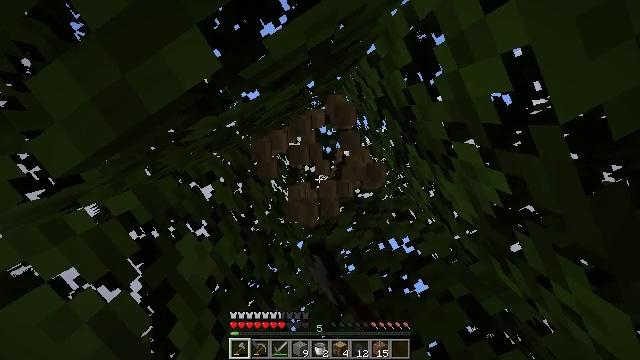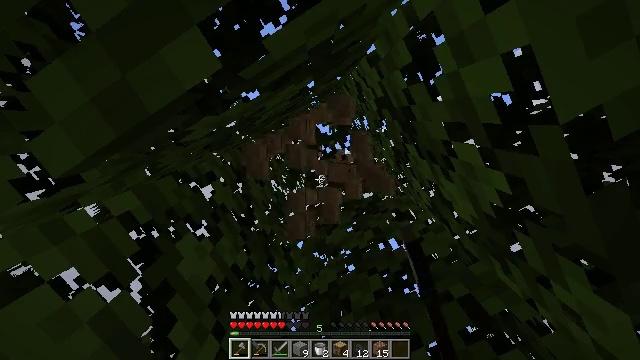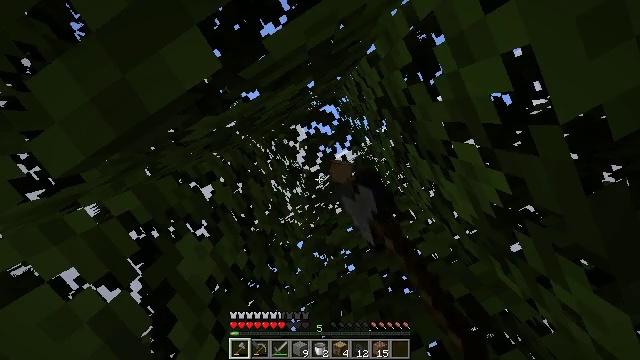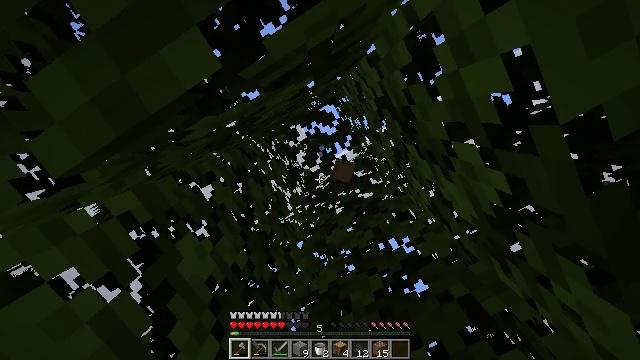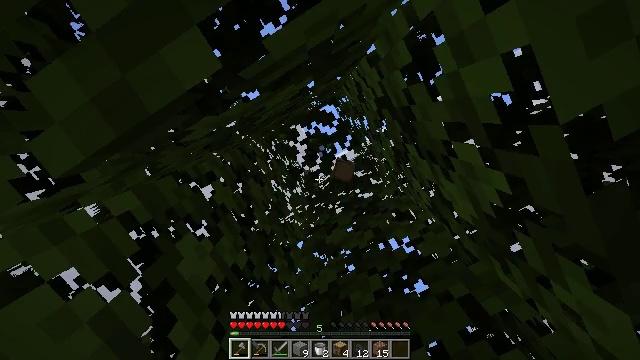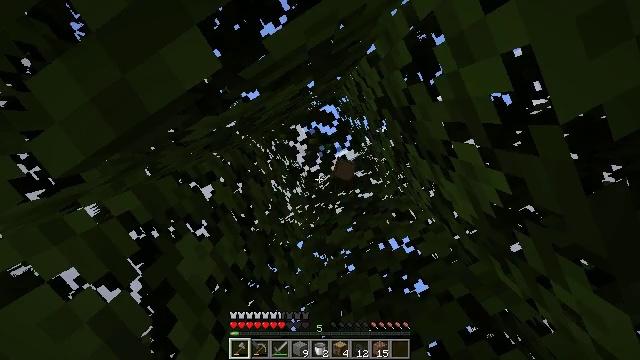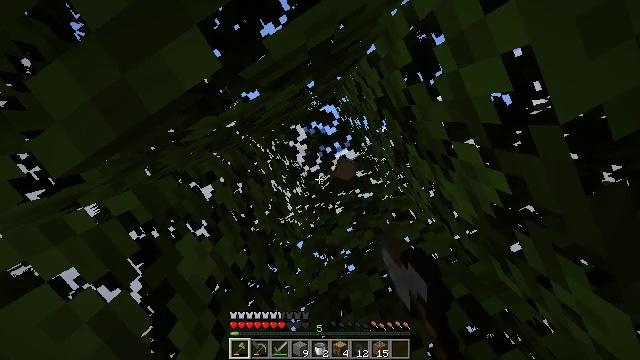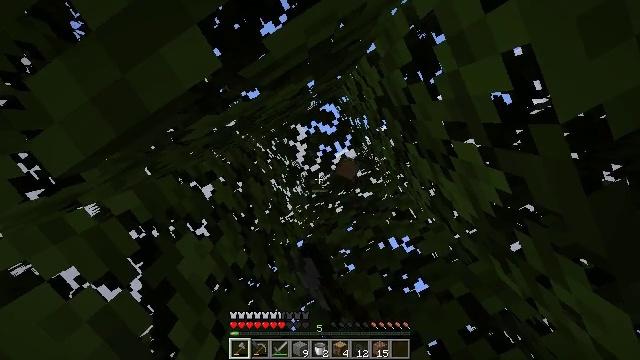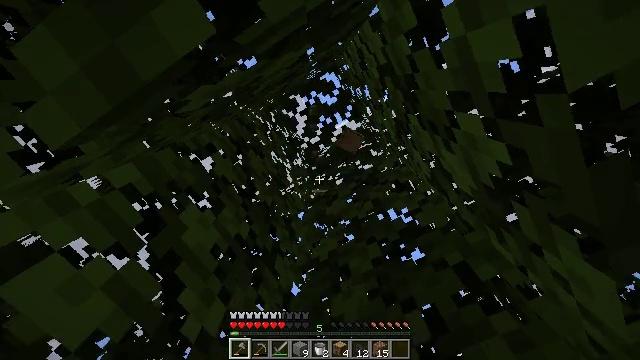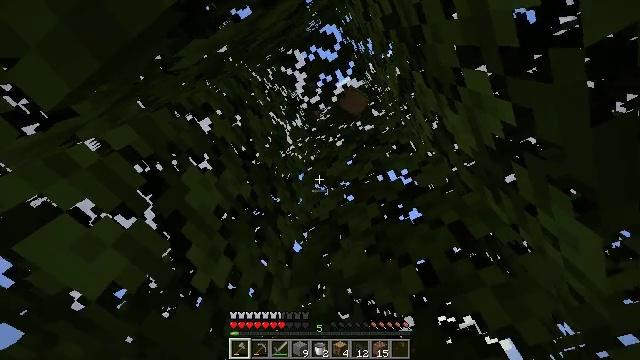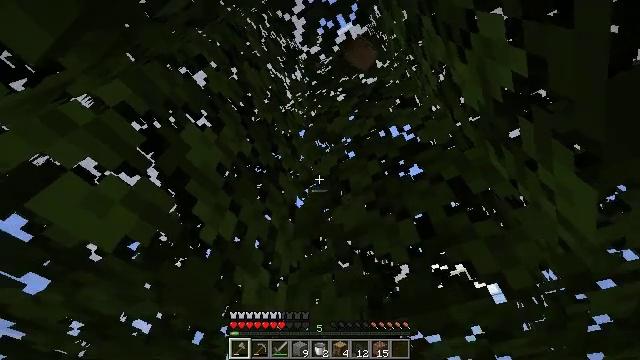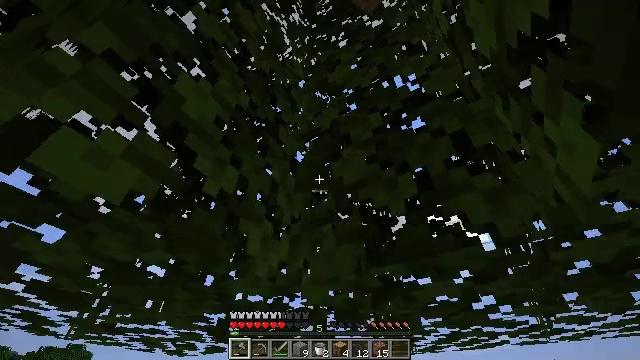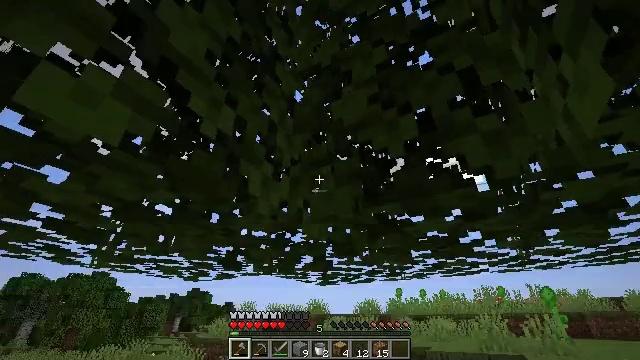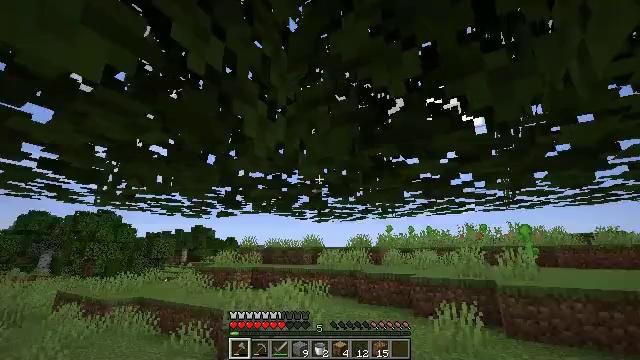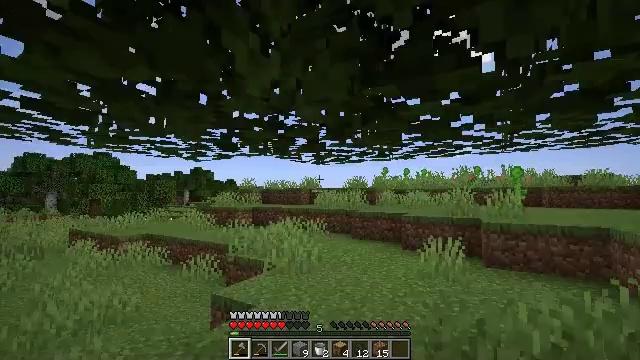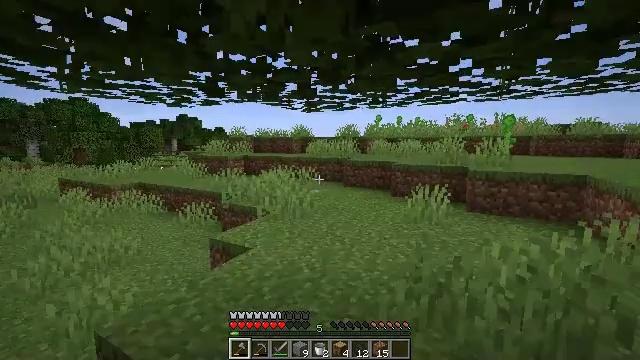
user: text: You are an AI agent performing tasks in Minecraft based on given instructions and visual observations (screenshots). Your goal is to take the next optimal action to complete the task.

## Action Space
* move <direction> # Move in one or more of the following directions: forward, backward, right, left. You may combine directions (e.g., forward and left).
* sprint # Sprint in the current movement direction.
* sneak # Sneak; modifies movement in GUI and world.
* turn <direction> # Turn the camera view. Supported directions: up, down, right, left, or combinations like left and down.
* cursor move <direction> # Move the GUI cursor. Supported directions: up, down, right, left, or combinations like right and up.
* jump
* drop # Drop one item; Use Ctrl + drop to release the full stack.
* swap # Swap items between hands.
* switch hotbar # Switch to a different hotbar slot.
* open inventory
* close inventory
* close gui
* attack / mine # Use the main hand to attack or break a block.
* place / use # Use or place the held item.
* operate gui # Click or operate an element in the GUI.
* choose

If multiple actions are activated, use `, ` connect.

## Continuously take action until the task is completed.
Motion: motion action
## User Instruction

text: Collect sunflower from the field.
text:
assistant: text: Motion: attack / mine
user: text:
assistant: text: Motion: attack / mine
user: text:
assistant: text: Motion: attack / mine
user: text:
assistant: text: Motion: attack / mine
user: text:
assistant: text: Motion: attack / mine
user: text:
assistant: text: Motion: attack / mine
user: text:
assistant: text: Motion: no_op
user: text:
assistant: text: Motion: turn down
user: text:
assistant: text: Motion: turn down
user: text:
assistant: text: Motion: turn down
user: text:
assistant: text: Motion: turn down
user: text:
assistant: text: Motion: turn down
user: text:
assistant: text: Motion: turn down
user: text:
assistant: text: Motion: turn down
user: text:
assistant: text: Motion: turn right and down
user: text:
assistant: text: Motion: turn right and down
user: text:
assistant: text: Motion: turn right and down
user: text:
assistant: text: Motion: turn down
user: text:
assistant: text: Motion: turn down
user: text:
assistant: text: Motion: no_op
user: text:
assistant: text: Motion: move forward
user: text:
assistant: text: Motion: move forward
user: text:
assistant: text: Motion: move forward
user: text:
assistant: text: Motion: move forward, turn up
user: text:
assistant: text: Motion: move forward, turn right and up
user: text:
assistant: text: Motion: move forward, turn up
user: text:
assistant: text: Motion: move forward
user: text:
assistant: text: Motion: move forward
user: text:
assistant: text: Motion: move forward
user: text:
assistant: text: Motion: move forward, sprint